Current action and preconditions to check: trajectory_clear

Your task: For each precondition in the list above, predict whether it will hold at this action.

Consider the current scene as observed from the mobile robot's camera, and analyze the predicted future states of all dynamic agents (e.g., people, animals, vehicles, or any moving entities) within the NEXT SECOND.

IMPORTANT: Only answer "very likely" if you are absolutely certain—based on strong, clear evidence—that a dynamic agent will violate the precondition in the predicted future state. Do NOT answer "very likely" for unlikely, ambiguous, or low-probability risks.

Ask yourself for each precondition: Is there a high probability, with clear and convincing evidence, that the predicted future states of any dynamic agent will interfere with the predicted future state of the currently executing action within the NEXT SECOND, causing that precondition to fail?

Assess the risk level based on these predictions. Use "likely" or "very likely" if motions create a clear risk of interference.

Use "neutral" or "improbable" if agents are nearby but their predicted paths are clearly diverging or non-conflicting.

Failure Risk Categories: "very improbable", "improbable", "neutral", "likely", "very likely"

Answer Format: Output ONLY the probability_of_failure value from these categories: "very improbable", "improbable", "neutral", "likely", "very likely"

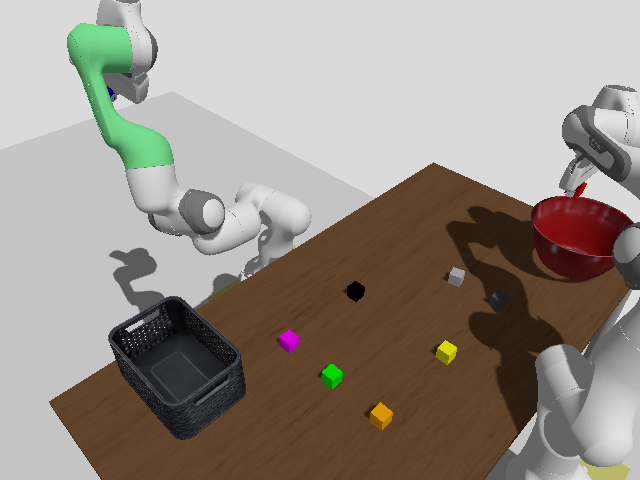

Answer: very improbable